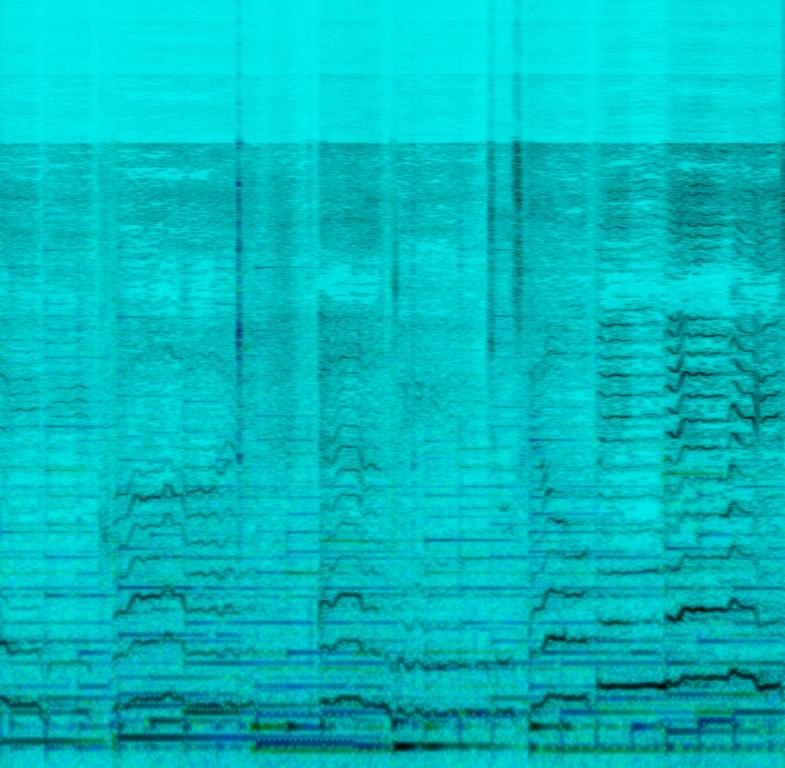
This is a lullaby piece. There is a female voice singing softly with accentuations at specific parts. An acoustic guitar provides a melodic background. The song is played on a major scale, giving it an added soothing effect. This piece could be used in a playlist meant for babies to listen to before they go to sleep.